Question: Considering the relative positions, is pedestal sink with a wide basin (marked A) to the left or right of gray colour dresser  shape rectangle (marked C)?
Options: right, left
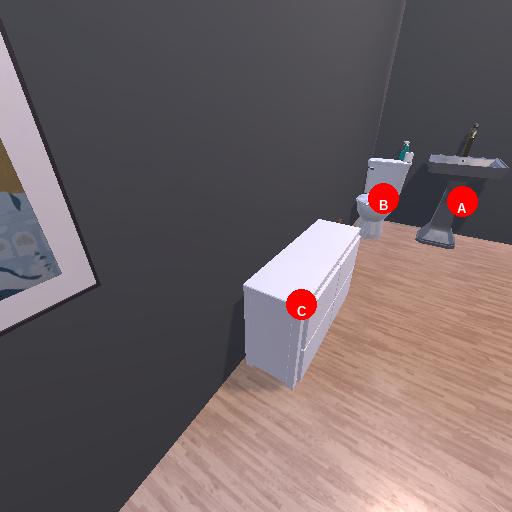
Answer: right